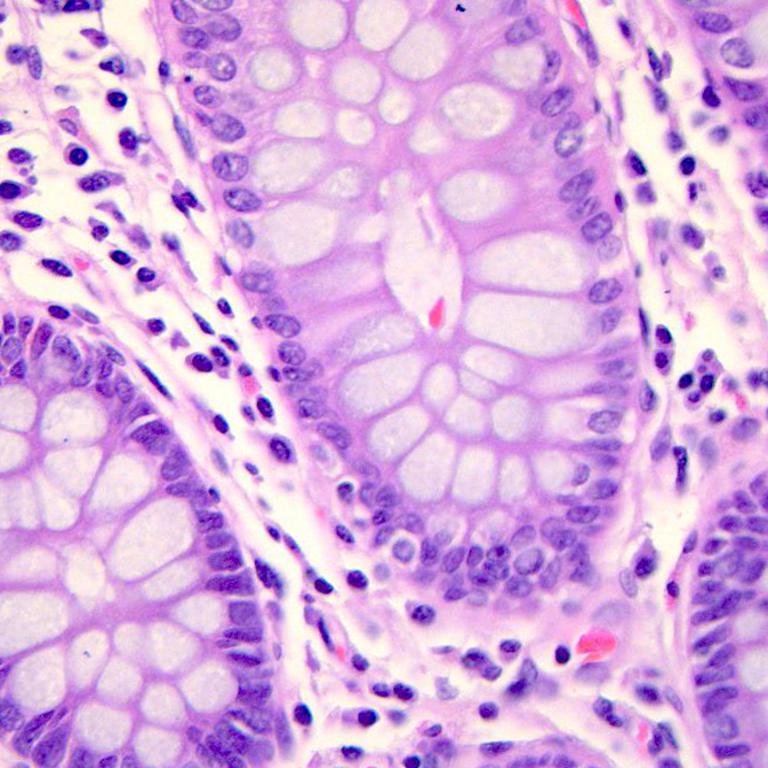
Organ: colon
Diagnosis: benign